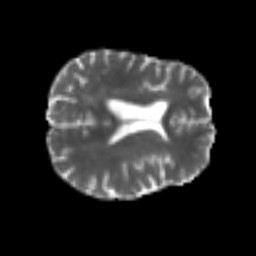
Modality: T2w
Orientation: axial
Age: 59
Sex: female
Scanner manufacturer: siemens
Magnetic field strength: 3 T
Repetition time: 4.999 s
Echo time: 0.07946 s